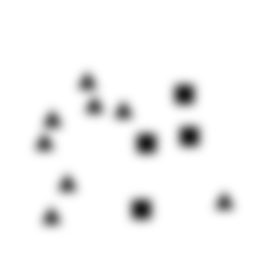
Squares: 4
Triangles: 8
Stars: 0
Total shapes: 12